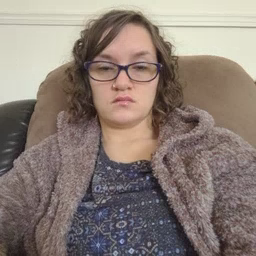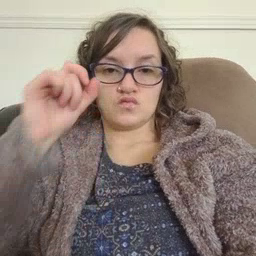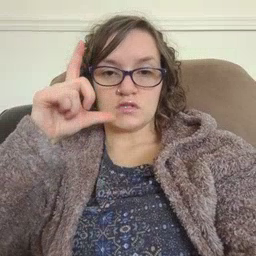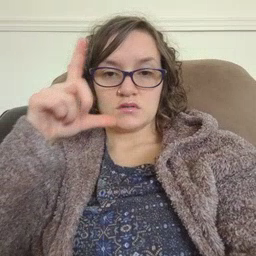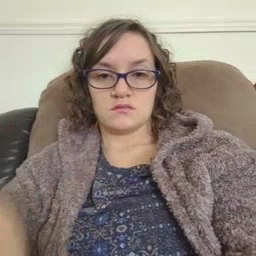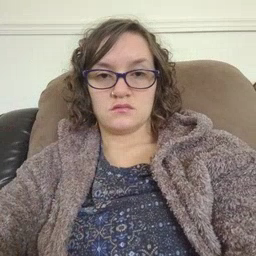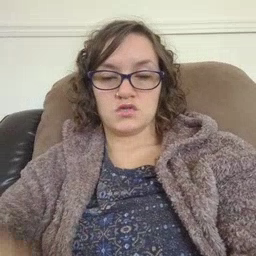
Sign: awake